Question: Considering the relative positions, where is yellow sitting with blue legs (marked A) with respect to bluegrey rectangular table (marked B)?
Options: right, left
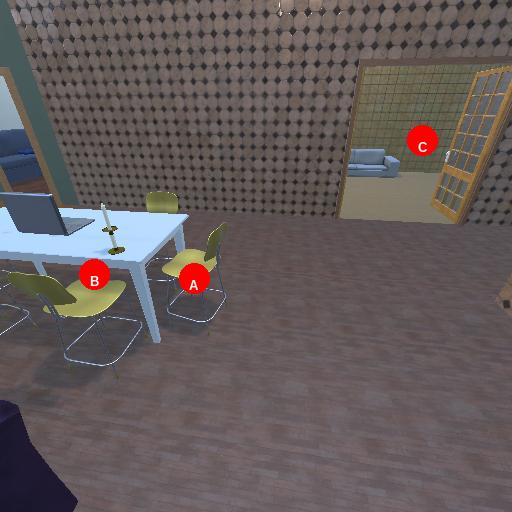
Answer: right